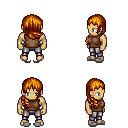
a pixel art fantasy rpg character, male body template, human, tanned skin, brown sleeveless shirt, metal pants, dark blonde right-swept hairstyle, white slippers, four views (front, back, left, right), 2x2 character sprite sheet, small pixel art, hard edges, no anti-aliasing